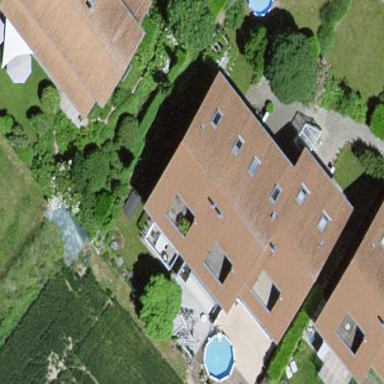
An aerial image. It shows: Terrace building.